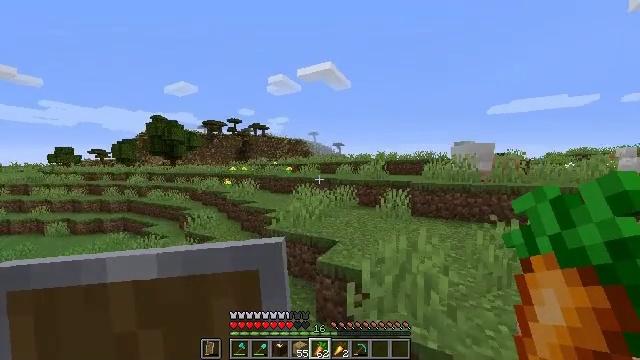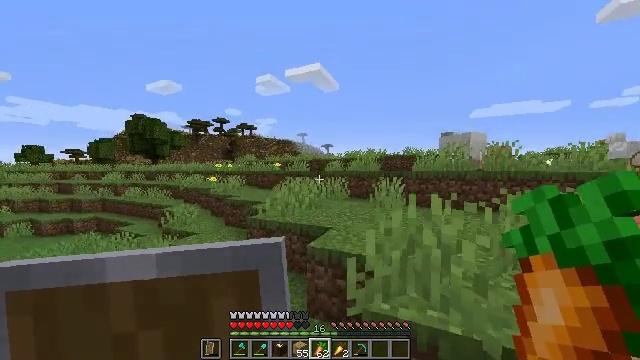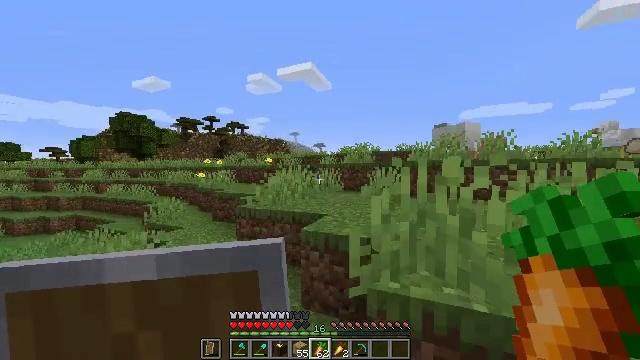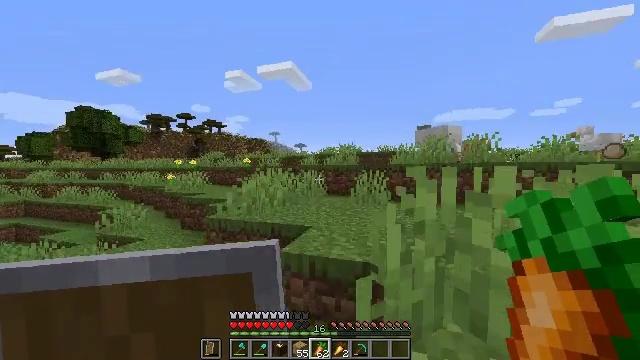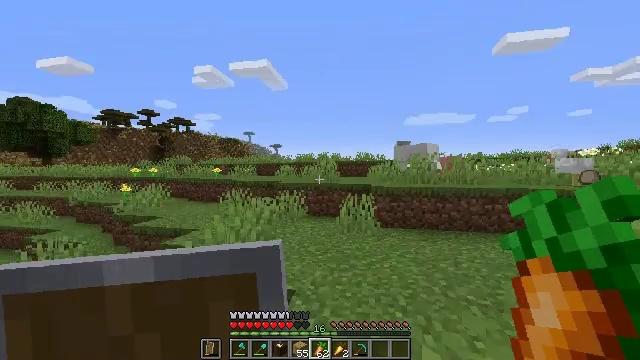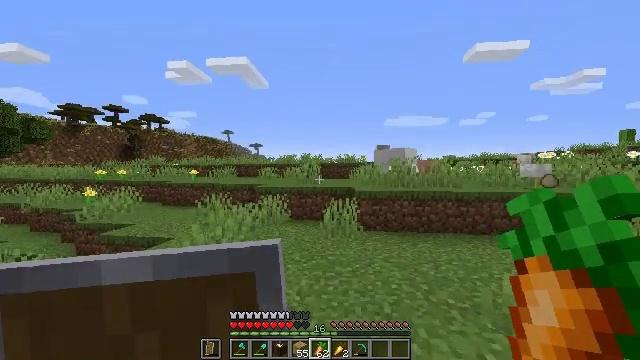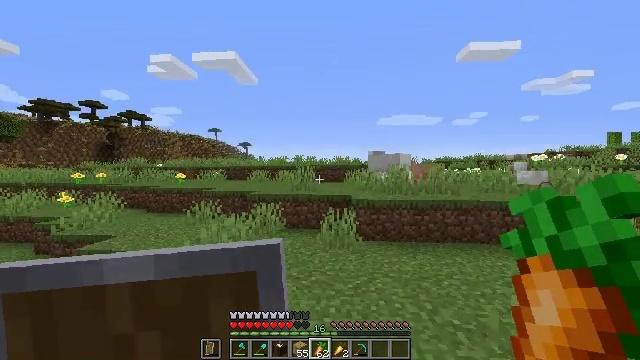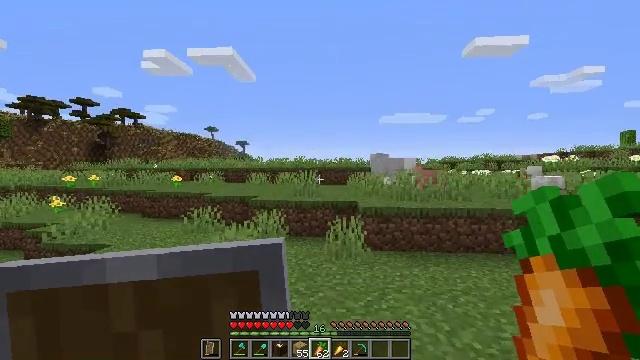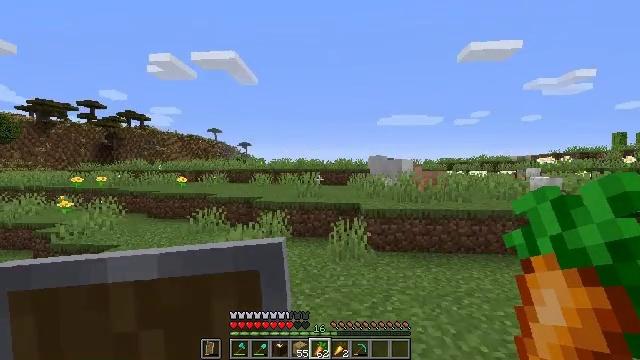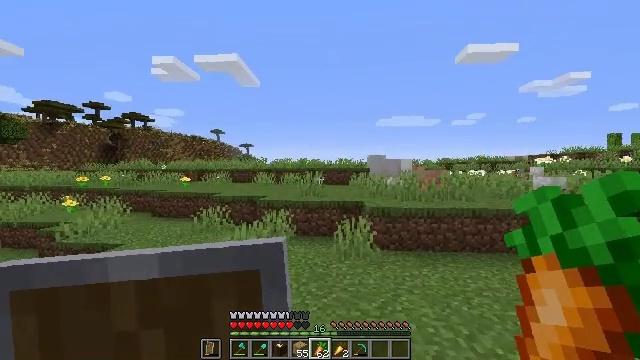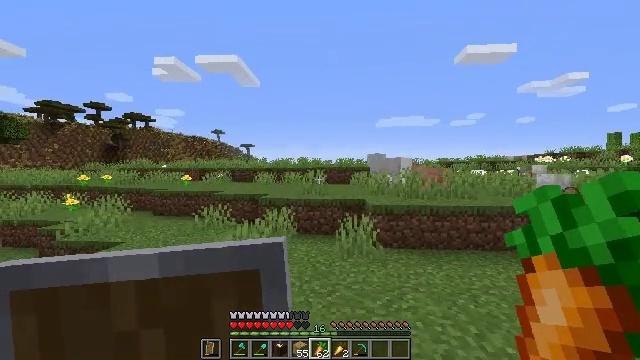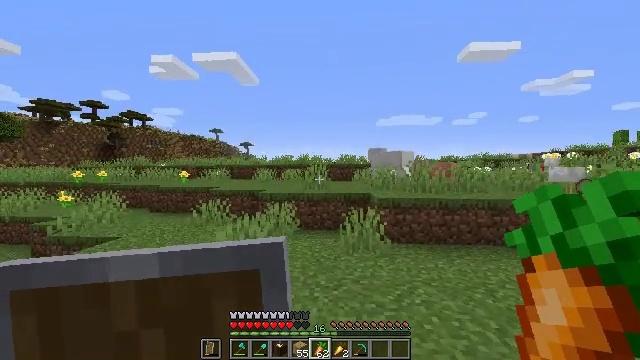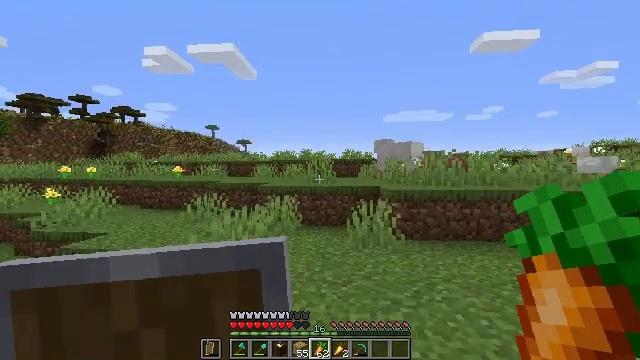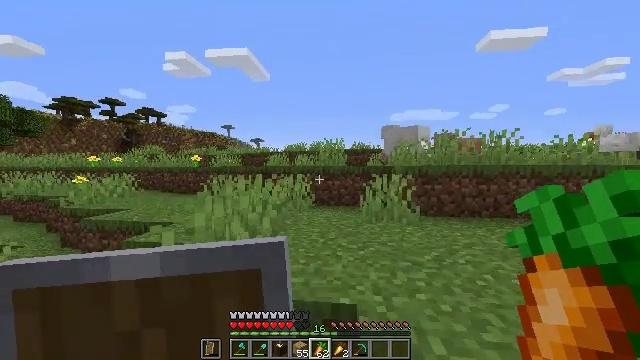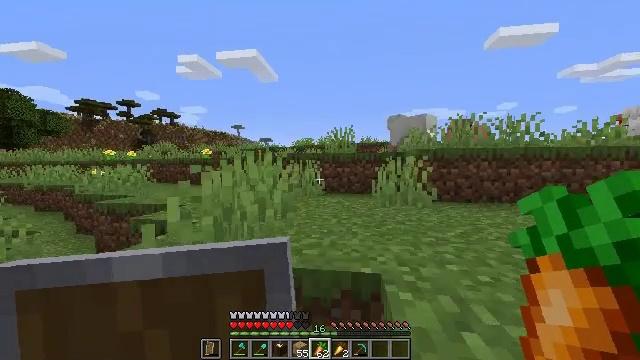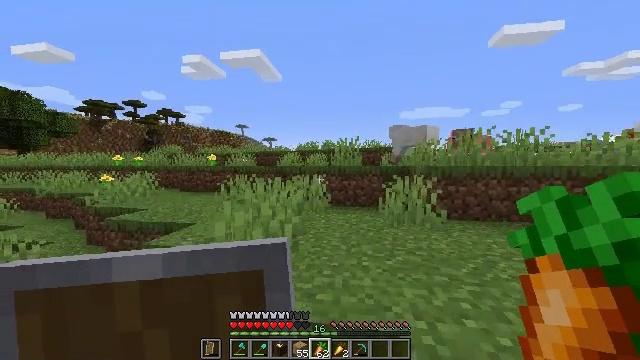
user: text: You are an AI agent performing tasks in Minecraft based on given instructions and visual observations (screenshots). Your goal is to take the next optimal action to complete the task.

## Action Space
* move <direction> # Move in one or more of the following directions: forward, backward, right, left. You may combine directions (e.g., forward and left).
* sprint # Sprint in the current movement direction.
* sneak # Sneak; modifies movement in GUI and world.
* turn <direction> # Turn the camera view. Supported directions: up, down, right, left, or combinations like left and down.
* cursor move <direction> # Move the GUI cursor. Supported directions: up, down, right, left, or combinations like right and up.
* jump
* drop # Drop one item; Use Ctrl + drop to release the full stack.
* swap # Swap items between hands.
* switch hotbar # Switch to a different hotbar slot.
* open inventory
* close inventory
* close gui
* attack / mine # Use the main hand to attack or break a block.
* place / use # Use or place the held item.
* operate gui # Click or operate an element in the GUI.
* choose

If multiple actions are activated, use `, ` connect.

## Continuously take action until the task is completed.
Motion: motion action
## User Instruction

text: Gather grass on the ground.
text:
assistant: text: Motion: move forward, sprint, turn right, jump
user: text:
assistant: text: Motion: move forward, sprint, turn right, jump
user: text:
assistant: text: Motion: move forward, sprint, turn right, jump
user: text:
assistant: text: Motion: move forward, sprint, turn right, jump
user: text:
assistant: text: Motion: move forward, sprint, turn right, jump
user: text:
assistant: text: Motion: move forward, sprint, turn right, jump
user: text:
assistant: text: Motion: move forward, sprint, jump
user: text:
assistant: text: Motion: move forward, sprint, jump
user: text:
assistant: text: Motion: move forward, sprint, jump
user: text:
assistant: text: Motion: move forward, sprint, jump
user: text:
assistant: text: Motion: move forward, sprint, jump
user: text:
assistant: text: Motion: move forward, sprint, jump
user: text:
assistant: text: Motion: move forward, sprint, turn left, jump
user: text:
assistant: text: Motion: move forward, sprint, turn left, jump
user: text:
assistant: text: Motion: move forward, sprint, jump
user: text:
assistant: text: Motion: move forward, sprint, jump
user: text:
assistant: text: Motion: move forward, sprint, jump
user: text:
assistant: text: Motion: move forward, sprint, jump
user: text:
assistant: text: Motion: move forward, sprint, jump
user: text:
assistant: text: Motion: move forward, sprint, jump
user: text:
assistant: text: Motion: move forward, sprint, jump
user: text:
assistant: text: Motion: move forward, sprint, jump
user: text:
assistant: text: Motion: move forward, sprint, jump
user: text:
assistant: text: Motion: move forward, sprint, jump
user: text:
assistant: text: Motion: move forward, sprint, turn left and down, jump
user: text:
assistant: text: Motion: move forward, sprint, turn left and down, jump
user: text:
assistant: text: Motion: move forward, sprint, turn left and down, jump
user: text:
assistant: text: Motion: move forward, sprint, jump
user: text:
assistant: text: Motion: move forward, sprint, jump
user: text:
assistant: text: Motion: move forward, sprint, jump